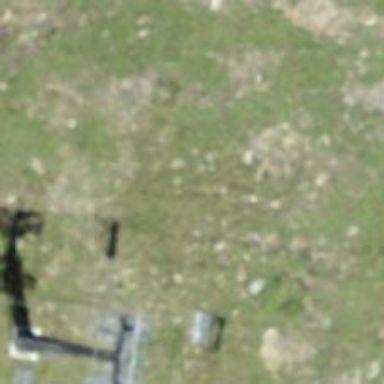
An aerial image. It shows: Pylon used for aerialway.